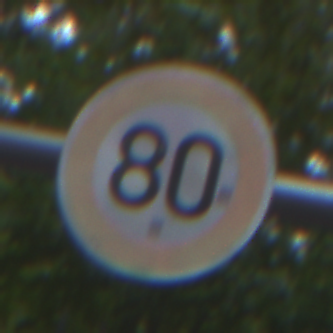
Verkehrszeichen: Geschwindigkeit80
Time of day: MorningAfternoon
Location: Outdoor (Urban)
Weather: Overcast
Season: NotSpecified
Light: Natural